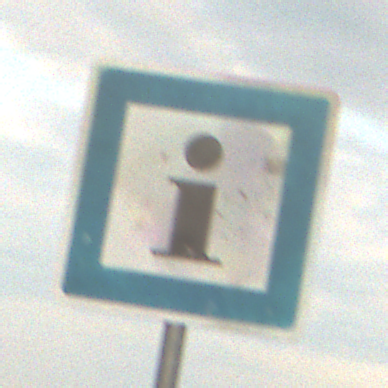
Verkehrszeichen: Informationsstelle
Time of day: SunriseSunset
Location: Outdoor (RoadRail)
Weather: PartlyCloudy
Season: NotSpecified
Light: Natural